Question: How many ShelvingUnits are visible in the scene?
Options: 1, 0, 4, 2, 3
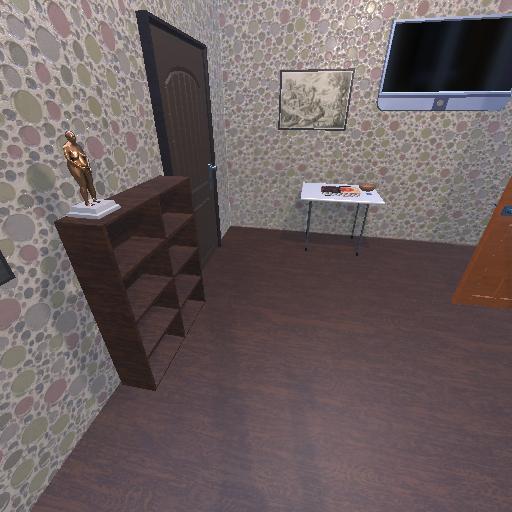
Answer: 1